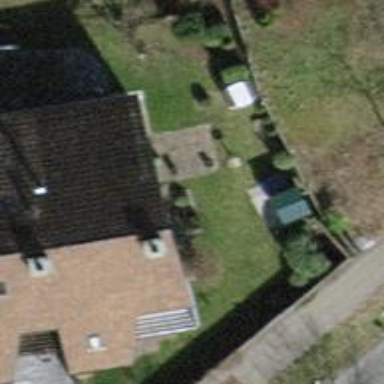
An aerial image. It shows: Semidetached house.